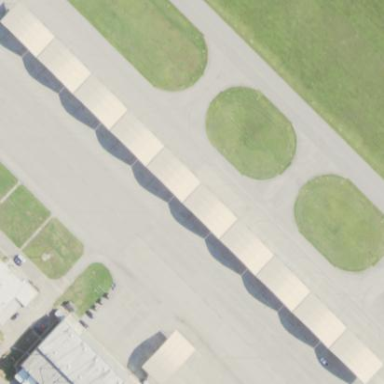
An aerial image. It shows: Hangar located at airport.